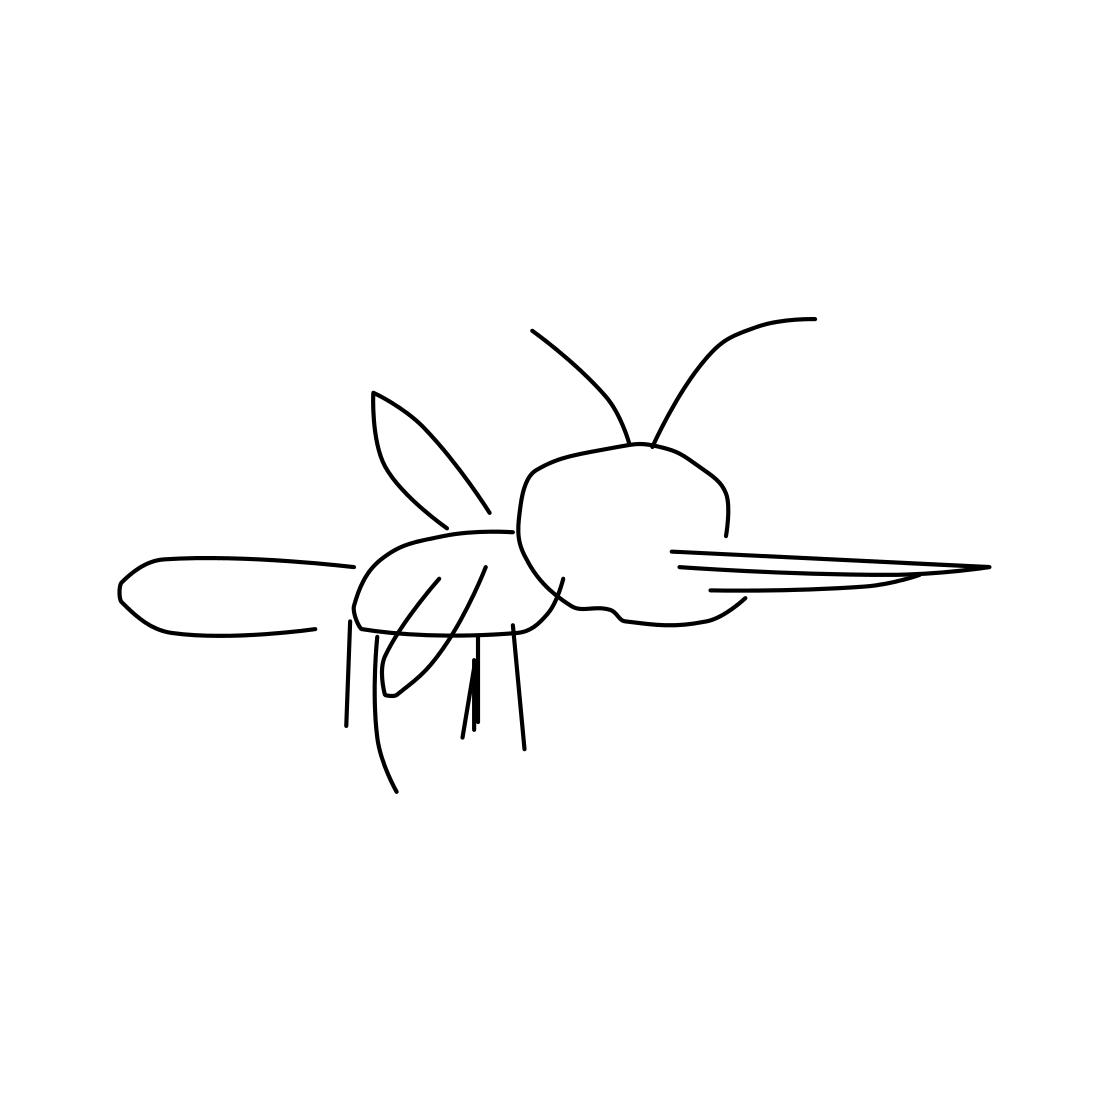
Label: mosquito